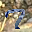
Label: 7